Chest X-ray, PA view. Patient: 61 years old, sex M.
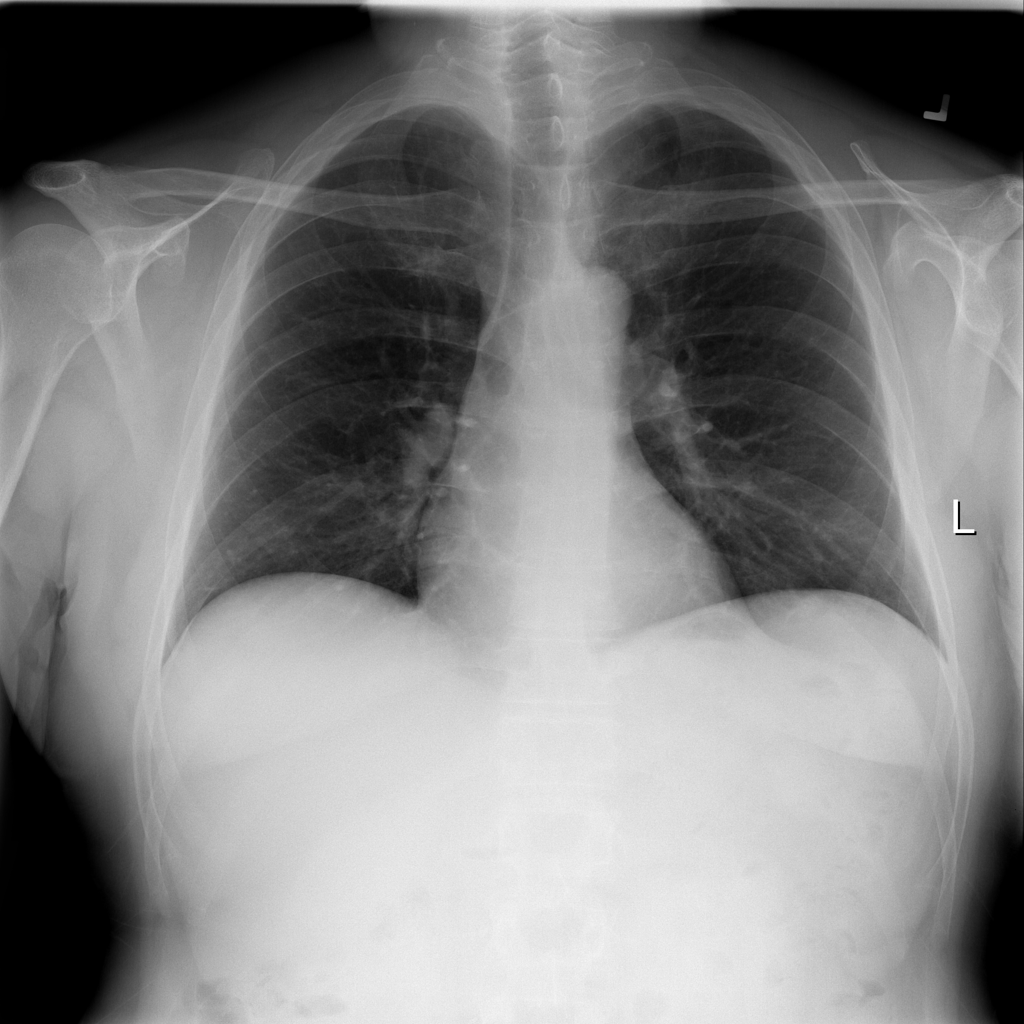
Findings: No Finding